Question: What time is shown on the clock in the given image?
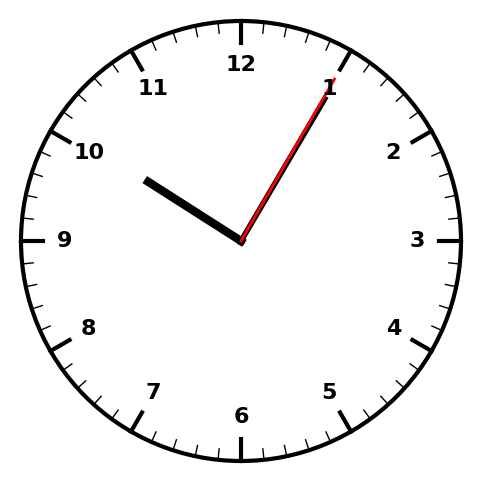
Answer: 10:05:05